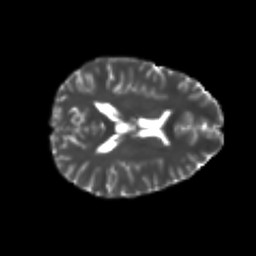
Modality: T2w
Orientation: axial
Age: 23
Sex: female
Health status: healthy
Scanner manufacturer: philips
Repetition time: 7.388 s
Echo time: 0.08599 s